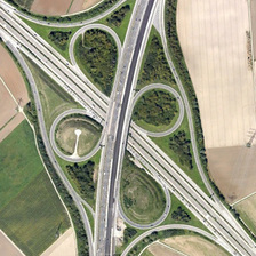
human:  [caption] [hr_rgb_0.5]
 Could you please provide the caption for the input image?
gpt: The farmland is surrounded by bridges and four green trees.

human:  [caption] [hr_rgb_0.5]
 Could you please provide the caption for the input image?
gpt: The farmland is surrounded by viaducts and surrounded by green trees on the 4th Ring Road.

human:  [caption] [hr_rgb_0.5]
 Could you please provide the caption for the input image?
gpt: Around the farmland is a viaduct, surrounded by four rounds of green trees.

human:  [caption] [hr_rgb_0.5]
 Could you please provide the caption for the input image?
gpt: The farmland is surrounded by a viaduct surrounded by four green trees.

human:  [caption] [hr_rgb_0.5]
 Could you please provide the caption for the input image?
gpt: The farmland is surrounded by viaducts and surrounded by four green trees.